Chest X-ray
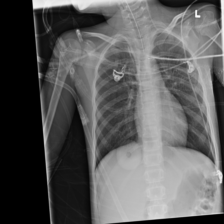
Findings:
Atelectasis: negative
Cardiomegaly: negative
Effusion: negative
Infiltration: negative
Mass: negative
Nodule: negative
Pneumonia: negative
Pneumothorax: negative
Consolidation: negative
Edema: negative
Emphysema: negative
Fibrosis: negative
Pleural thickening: negative
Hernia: negative